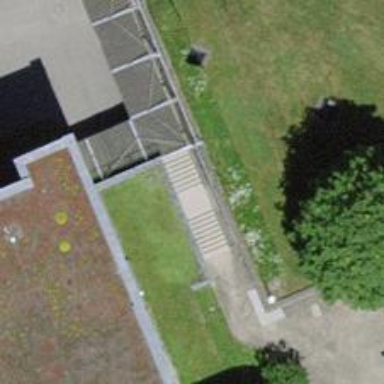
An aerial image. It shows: Concrete steps.